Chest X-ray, AP view. Patient: 25 years old, sex M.
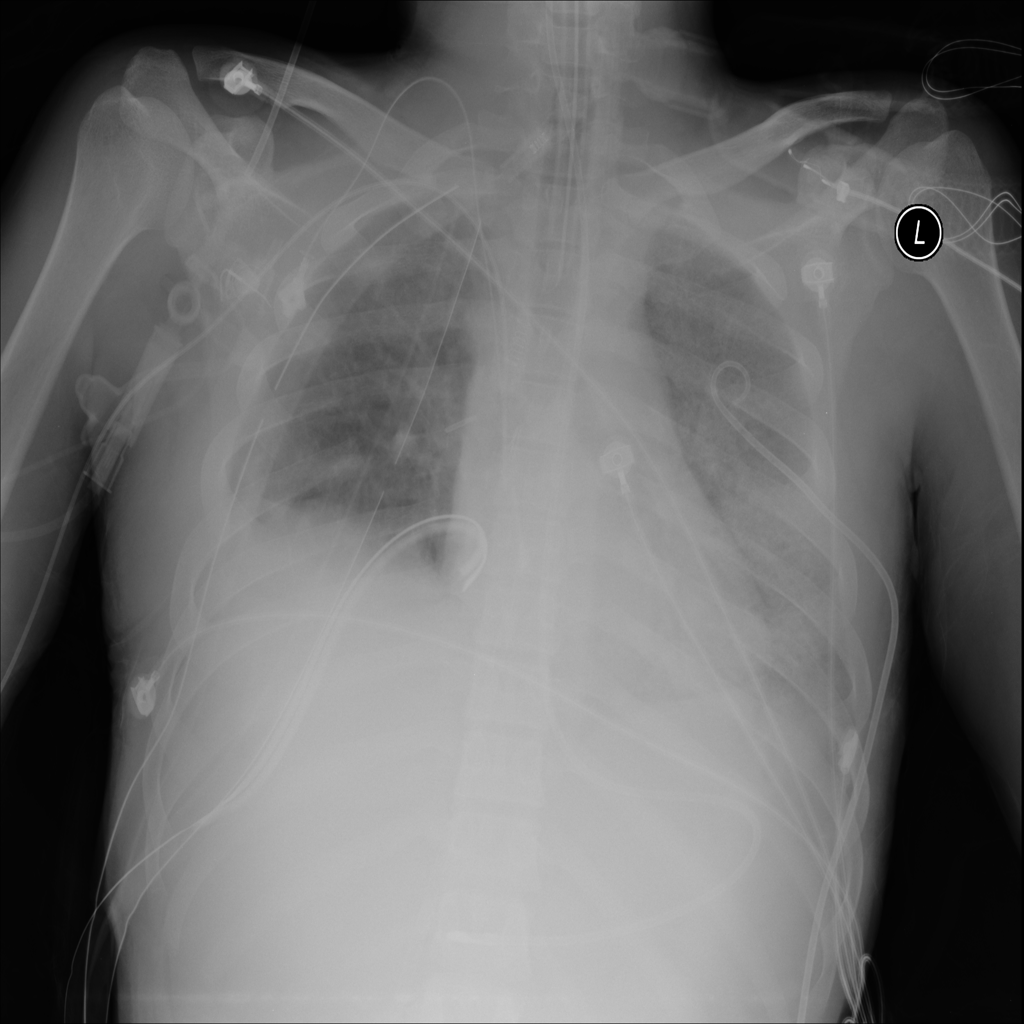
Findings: No Finding